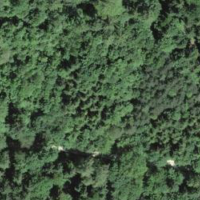
EUNIS habitat code: 44
Species observed at this site:
Hippocrepis emerus